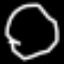
Label: octagon